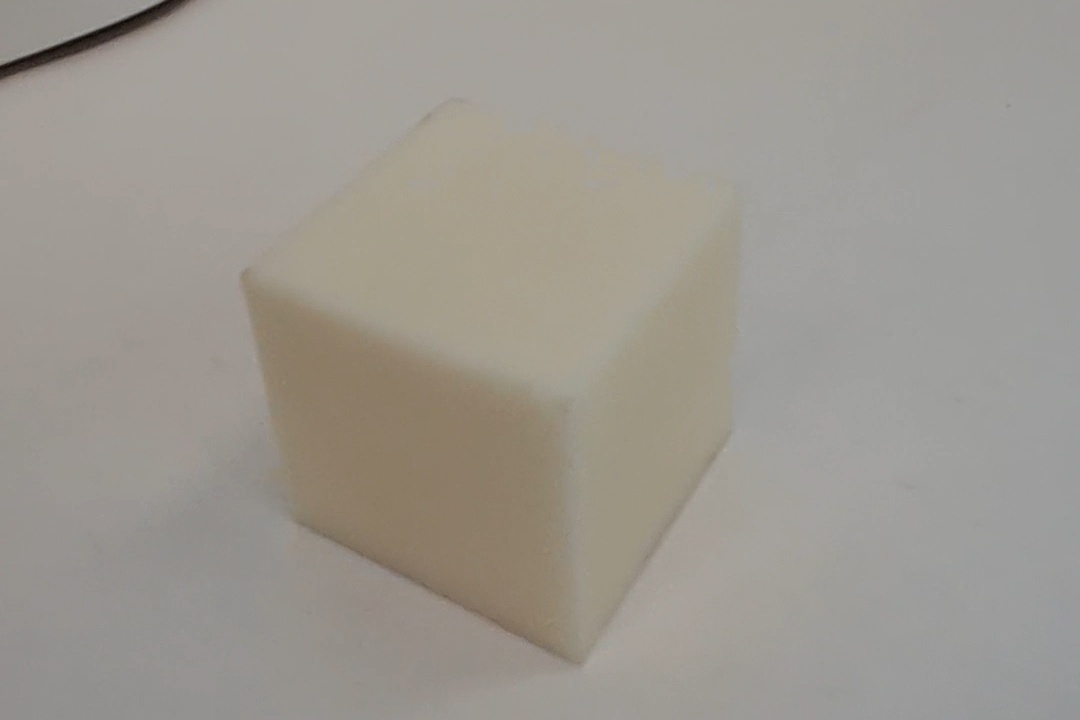
Label: Cuboid